Question: I have to download some content from a website every day so I figure it will be nice to have a program that will do it... The problem is that the website requires authentication.
My current solution is by using 'System.Windows.Forms.WebBrowser' control. I currently do something like:
'''
/* Create browser */
System.Windows.Forms.WebBrowser browser = new System.Windows.Forms.WebBrowser();
/* navigate to desired site */
browser.Navigate("http://stackoverflow.com/");
// wait for browser to download dom
/* Get all tags of type input */
var elements = browser.Document.Body.GetElementsByTagName("input");
/* let's look for the one we are interested */
foreach (System.Windows.Forms.HtmlElement curInput in elements)
{
if (curInput.GetAttribute("name") == "q") //
{
curInput.SetAttribute("value", "I changed the value of this input");
break;
}
}
// etc
'''
I think this approach works but is not the best solution. I have tried to use the webclient class and that seems to work but for some reason it does not work. I belive the reason why it does not work is because I have to save the cookies?
how will I be able to track all the bytes that get send to the server and all the bytes that get responded in order to download what I need. In other words I will like to have the webclient act as a webrowser and once I get to the part I need by just looking at the source I should be able to parser the data that I need.
I will appreciate if someone can show me an example of how to do so. Google chrome does a pretty good job displaying lots of information:

Thanks in advance,
Antonio
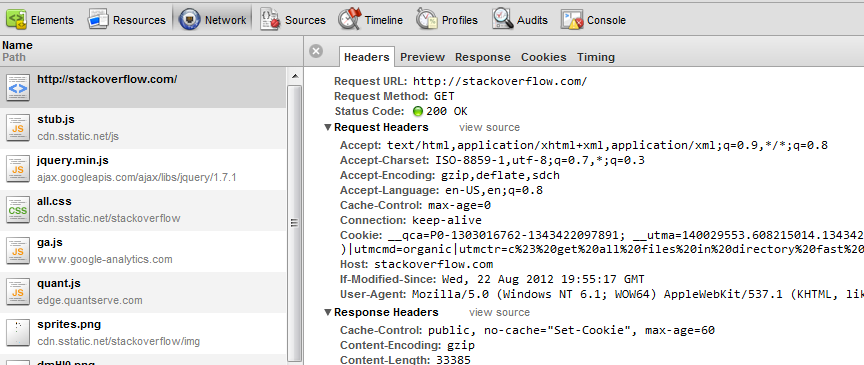
Answer: Answering your question:
1. The best utility i know to track traffic is Fiddler (its free).
2. For sending advanced HTTP requests, you should use class System.Net.HttpWebRequest, which also has property CookieContainer, and Headers, allowing you to do what ever you want.
Hope it helps.